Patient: sex M, age 81
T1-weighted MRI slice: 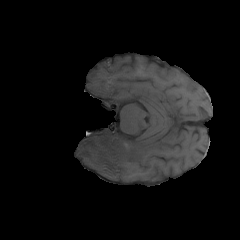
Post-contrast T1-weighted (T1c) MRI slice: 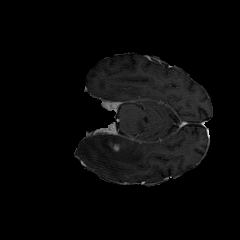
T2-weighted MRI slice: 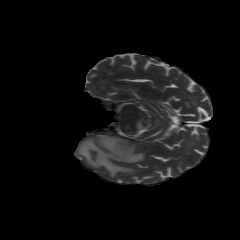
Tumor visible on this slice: yes
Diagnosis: Glioblastoma, IDH-wildtype
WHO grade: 4